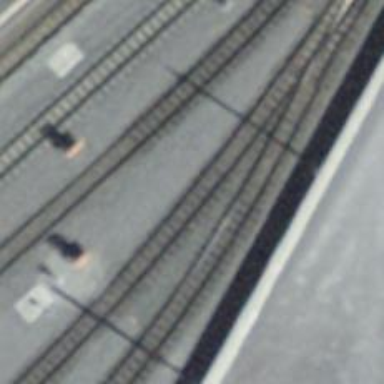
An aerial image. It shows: Narrow-gauge railway service yard with 1 track. The railway is electrified with contact line.